Interaction volume radius: 5 \u00c5
Interaction volume height: 20 \u00c5
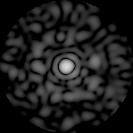
Disorder parameter: 0.8505